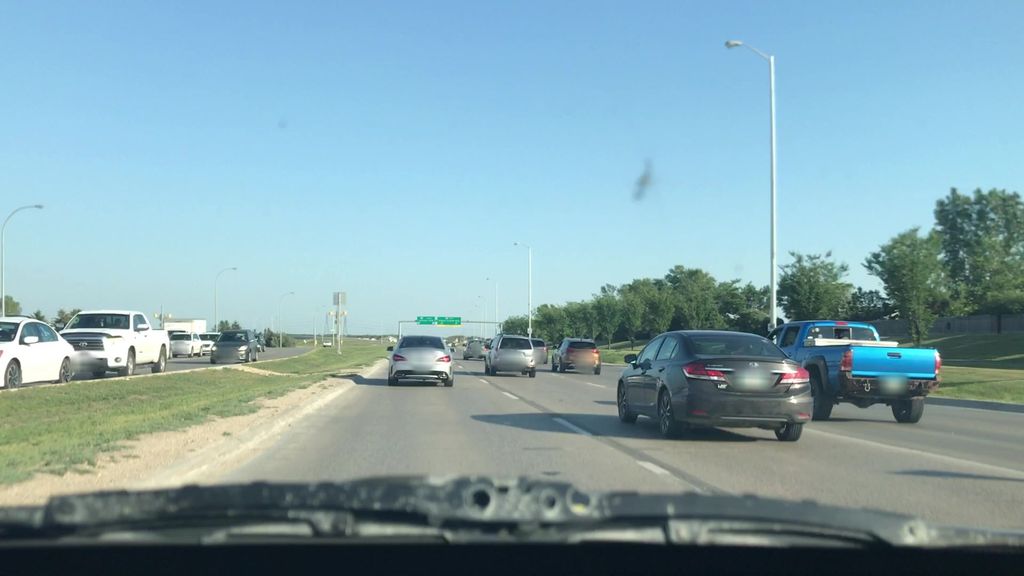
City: winnipeg